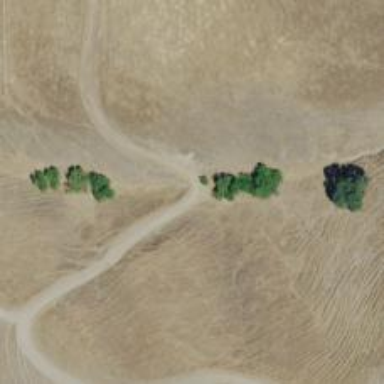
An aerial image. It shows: Path.